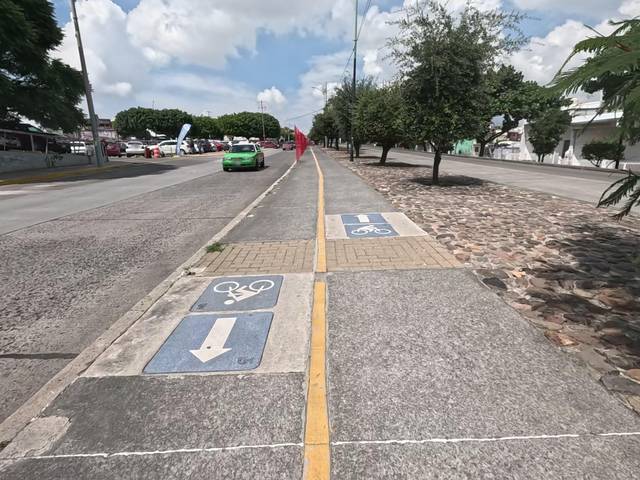
Region: Mexico
Coordinates: 21.134, -101.698